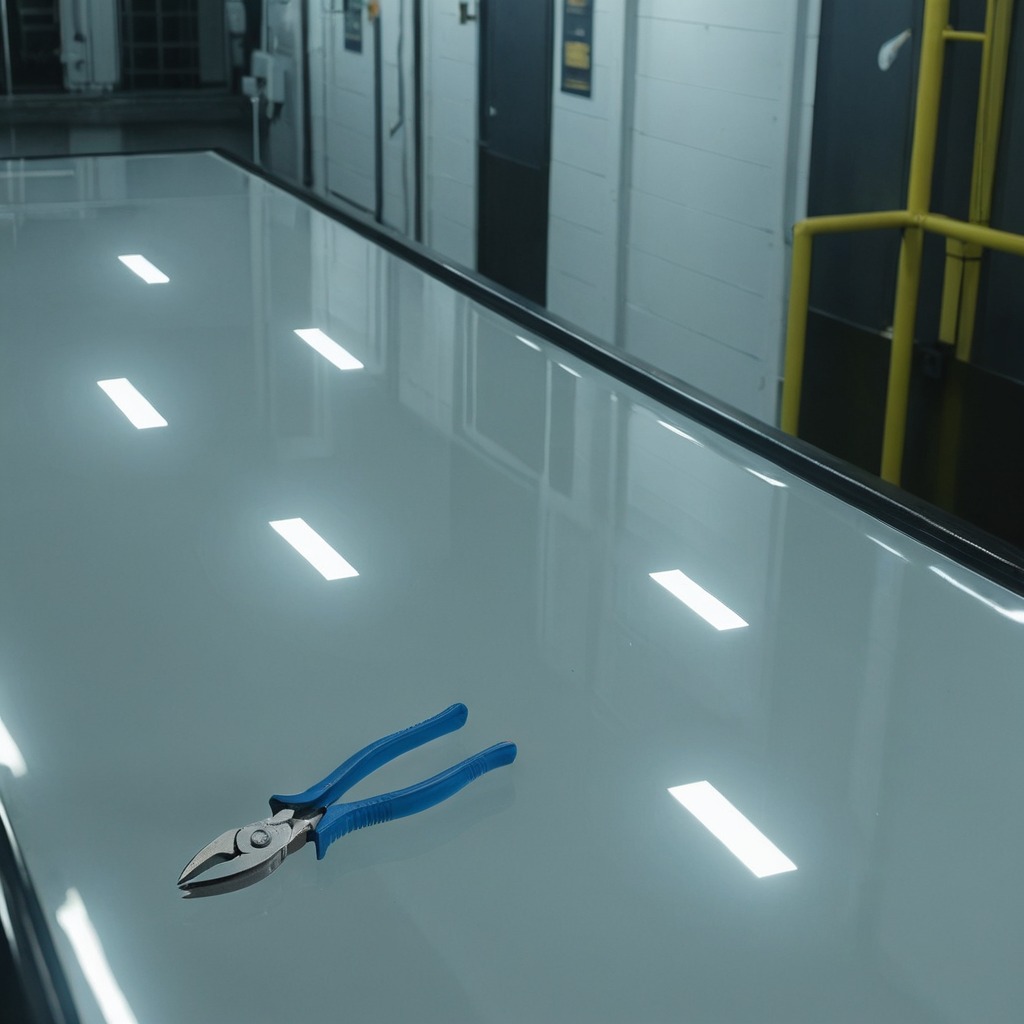
A plier is lying on the table.